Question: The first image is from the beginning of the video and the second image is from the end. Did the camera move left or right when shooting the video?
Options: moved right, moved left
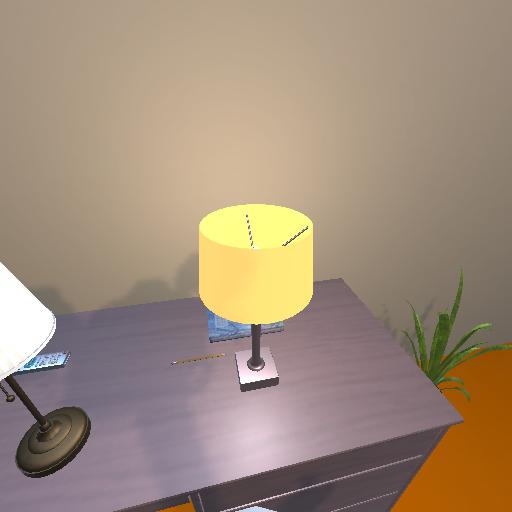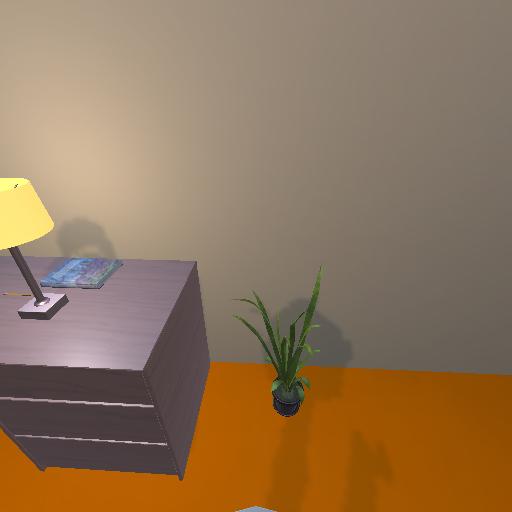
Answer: moved right